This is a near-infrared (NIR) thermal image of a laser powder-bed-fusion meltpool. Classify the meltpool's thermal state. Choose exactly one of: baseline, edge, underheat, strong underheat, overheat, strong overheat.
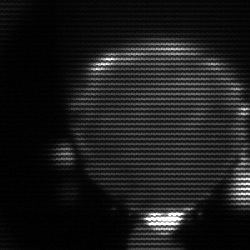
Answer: edge